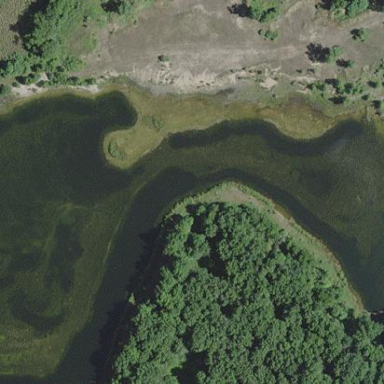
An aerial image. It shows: Serene pond surrounded by nature.